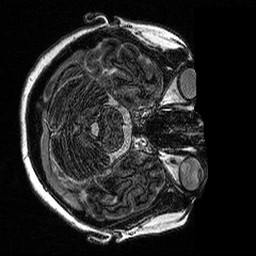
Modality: MP2RAGE
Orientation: axial
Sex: female
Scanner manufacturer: siemens
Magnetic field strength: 3 T
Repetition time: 5 s
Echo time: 0.00292 s